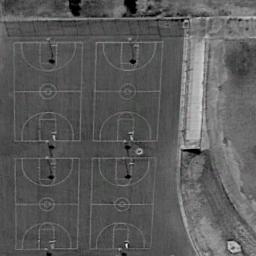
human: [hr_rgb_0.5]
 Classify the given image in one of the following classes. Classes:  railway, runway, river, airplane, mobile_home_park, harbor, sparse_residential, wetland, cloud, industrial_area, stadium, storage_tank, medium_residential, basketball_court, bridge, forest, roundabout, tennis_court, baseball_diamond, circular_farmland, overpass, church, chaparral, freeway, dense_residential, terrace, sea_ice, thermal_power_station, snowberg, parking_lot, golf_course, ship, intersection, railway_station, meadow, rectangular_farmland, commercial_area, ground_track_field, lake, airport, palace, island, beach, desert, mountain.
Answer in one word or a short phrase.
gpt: basketball_court